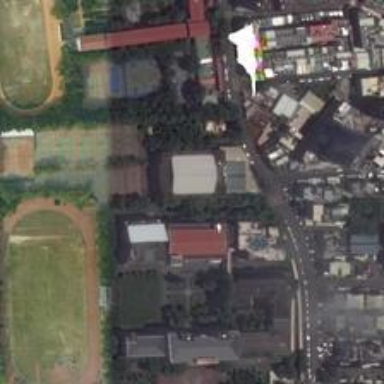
The most of city is in the shadow while two football fields are full of sunshine .